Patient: sex M, age 60
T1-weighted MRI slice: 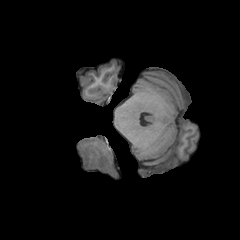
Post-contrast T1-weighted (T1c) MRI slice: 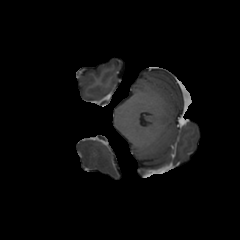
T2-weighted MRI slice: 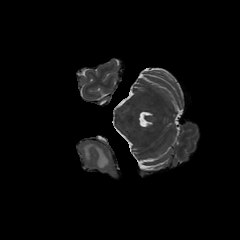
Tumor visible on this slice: yes
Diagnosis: Glioblastoma, IDH-wildtype
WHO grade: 4